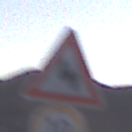
Verkehrszeichen: DoppelkurveZunaechstLinks
Zusatzzeichen unten: Geschwindigkeit10
Umgebung: Outdoor, Nature
Tageszeit: Dusk
Wetter: Clear
Licht: Natural
Jahreszeit: NotSpecified
Kontrast: LowContrast